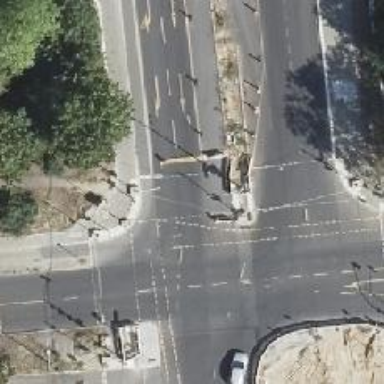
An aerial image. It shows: Road crossing with traffic signals.